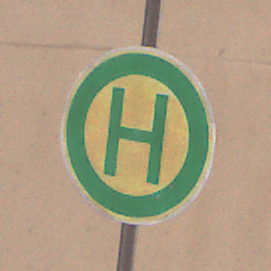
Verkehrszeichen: Haltestelle
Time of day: Midday
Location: Outdoor (Urban)
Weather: PartlyCloudy
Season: NotSpecified
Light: Natural